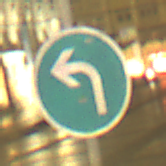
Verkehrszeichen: VorgeschriebeneFahrtrichtungLinks
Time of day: Night
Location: Outdoor (Urban)
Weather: Overcast
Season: NotSpecified
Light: Artificial